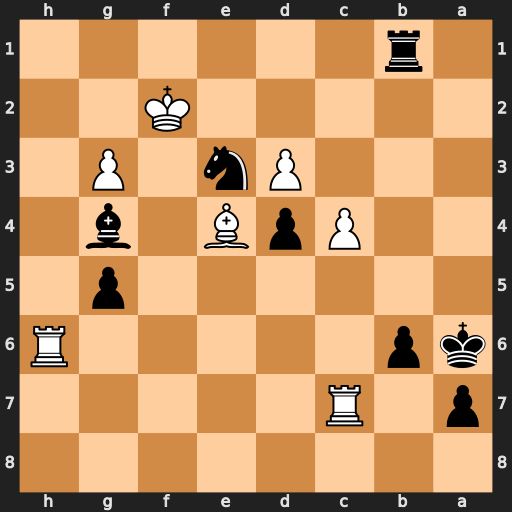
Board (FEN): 8/p1R5/kp5R/6p1/2PpB1b1/3Pn1P1/5K2/1r6
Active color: b
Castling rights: -
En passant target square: -
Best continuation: Rf1#